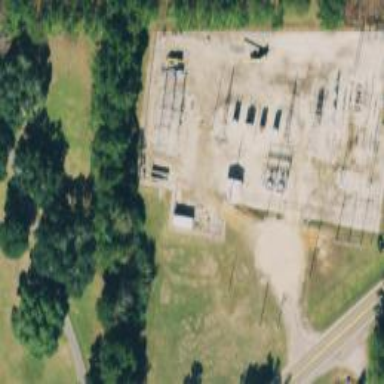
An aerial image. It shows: Distribution level power substation surrounded by fence.